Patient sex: M
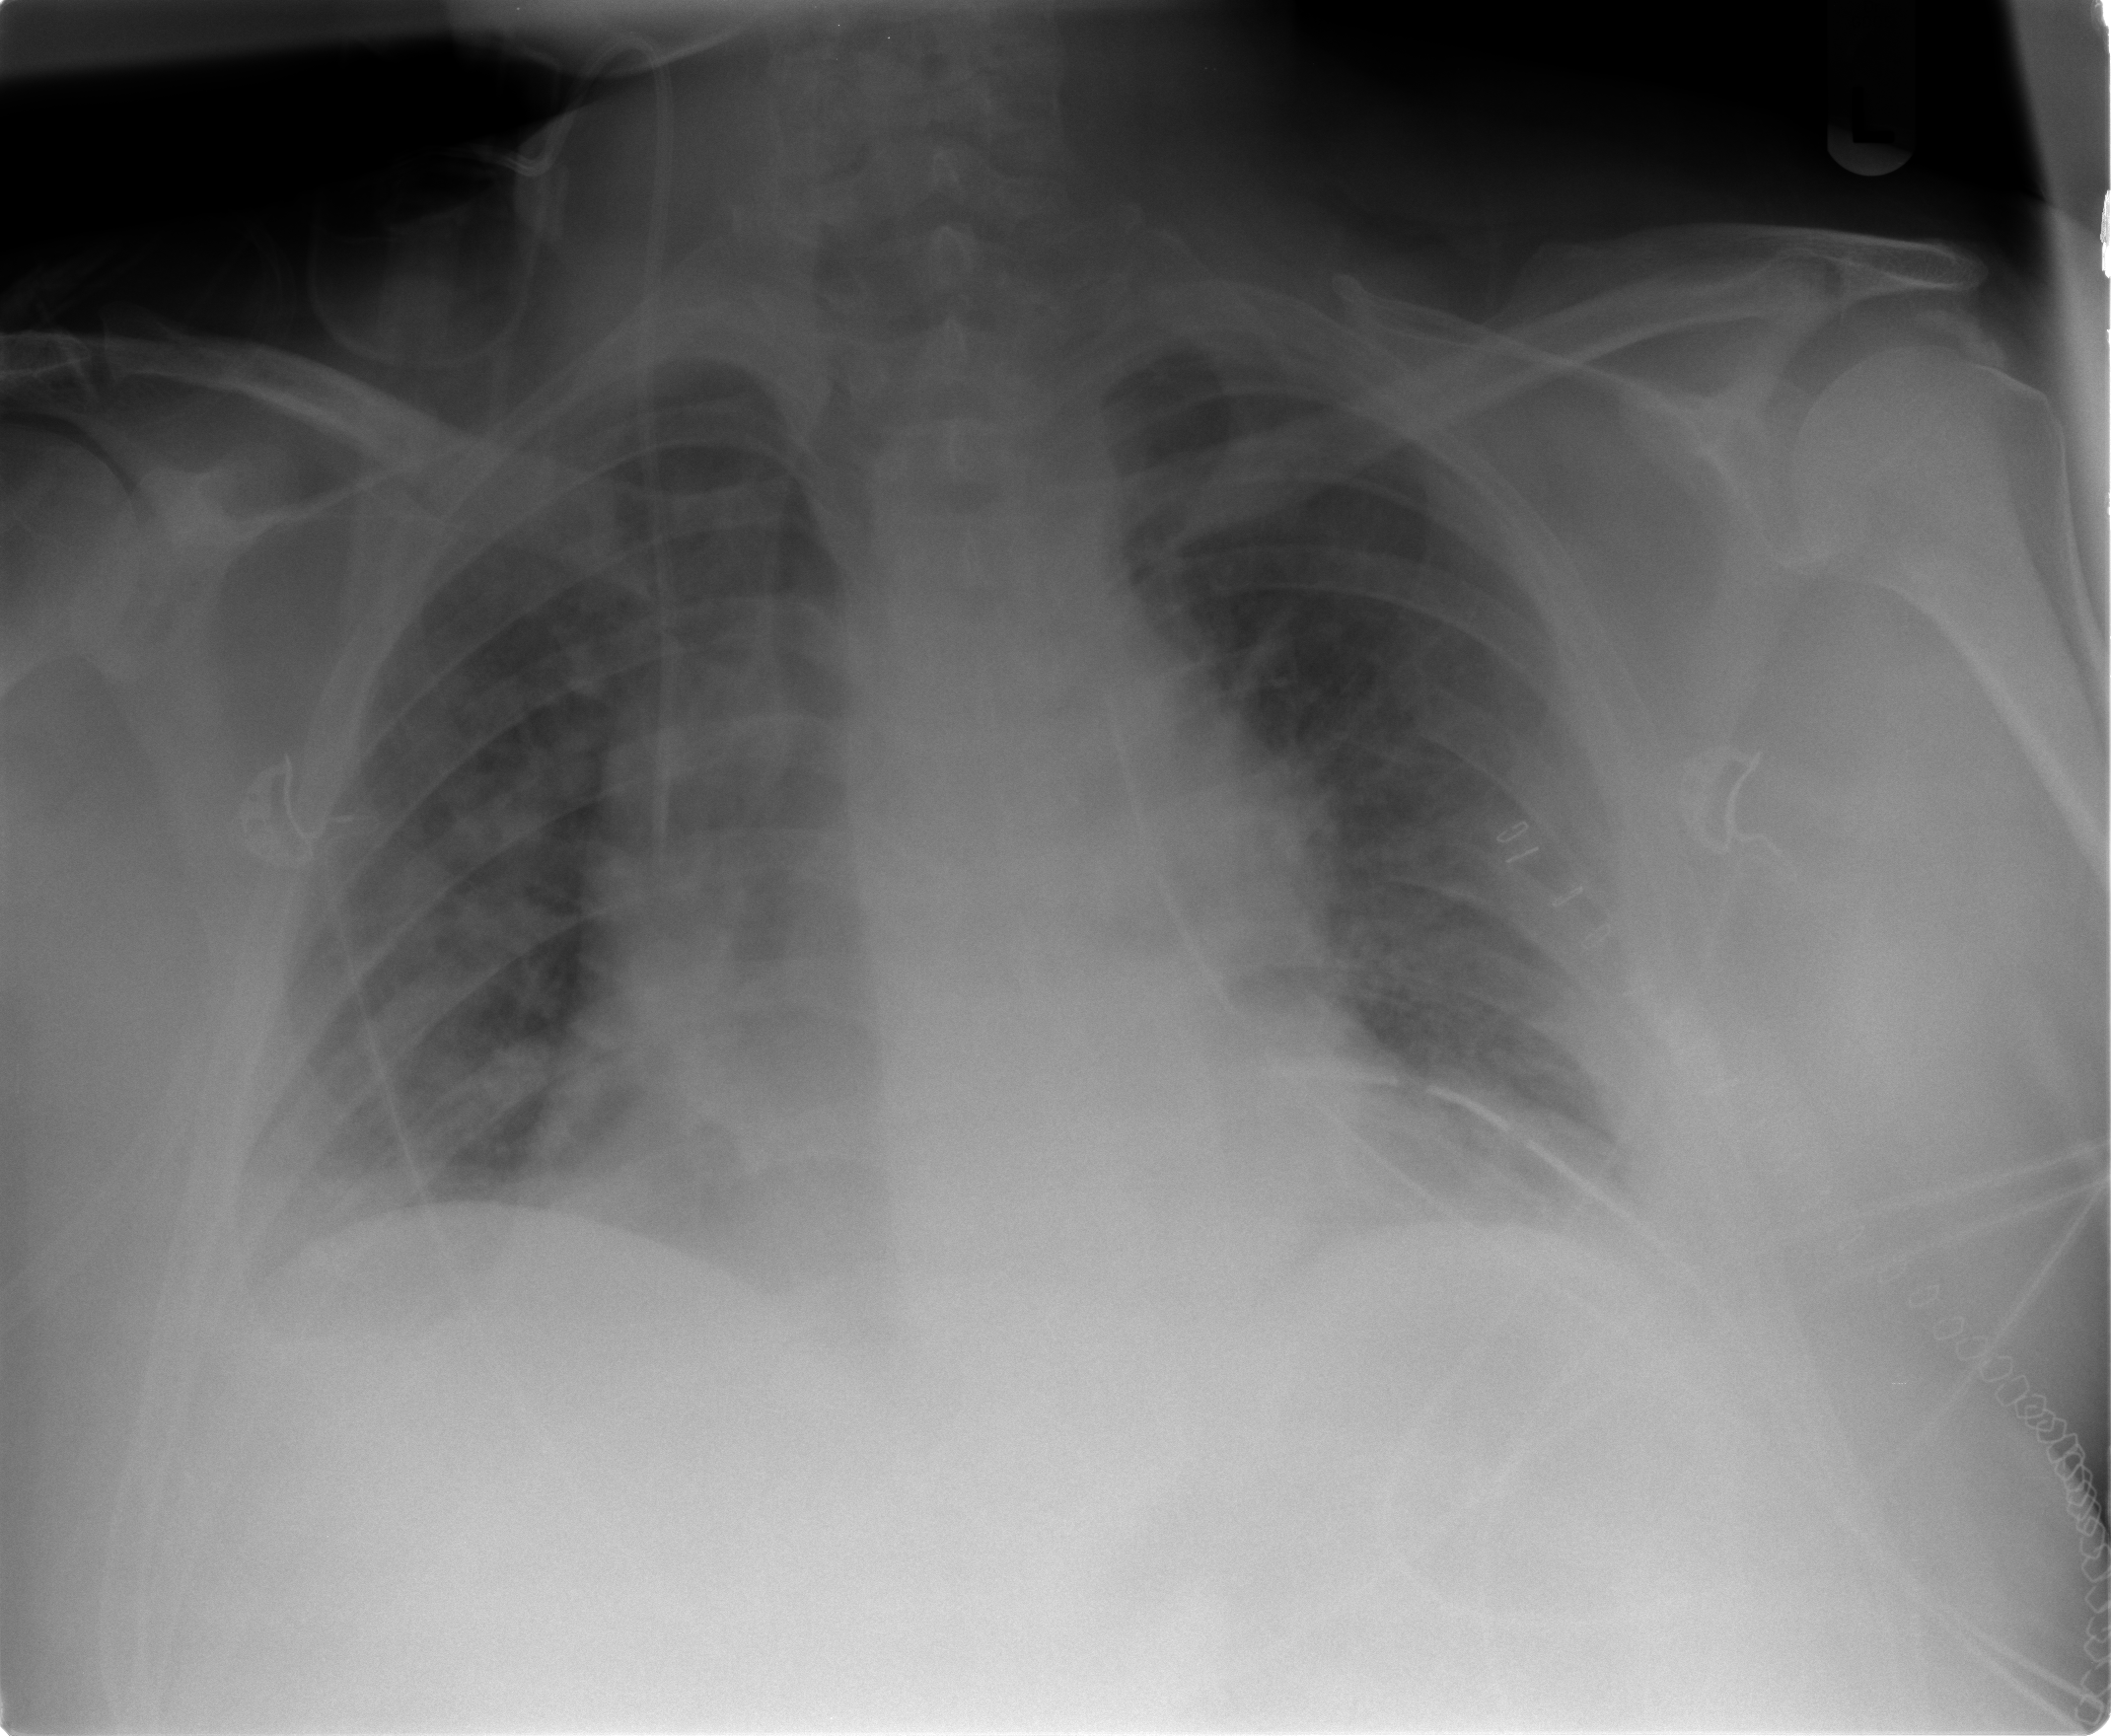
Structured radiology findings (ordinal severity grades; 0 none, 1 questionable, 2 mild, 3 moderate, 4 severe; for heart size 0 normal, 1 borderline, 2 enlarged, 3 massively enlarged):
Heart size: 2
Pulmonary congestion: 2
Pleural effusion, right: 2
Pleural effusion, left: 2
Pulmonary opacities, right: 3
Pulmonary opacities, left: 1
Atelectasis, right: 2
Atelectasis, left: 2